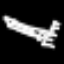
Label: pencil